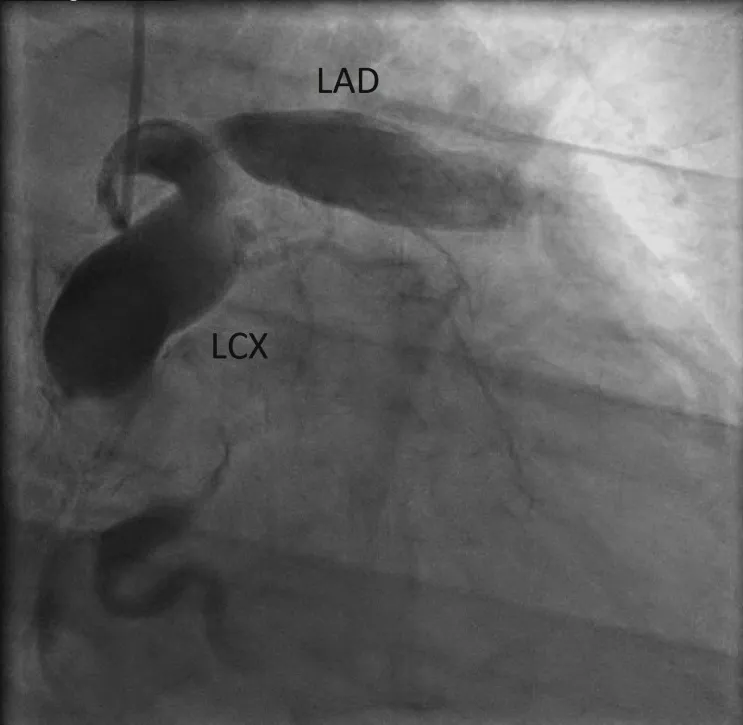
Left heart catheterization in RAO cranial view demonstrating aneurysmal dilatation in the left anterior descending artery and left circumflex. . RAO: right anterior oblique; LAD: left anterior descending artery; LCX: left circumflex.
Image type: radiology (x_ray)